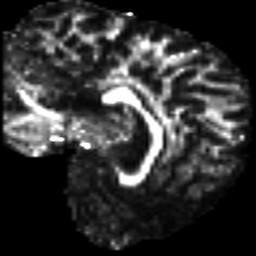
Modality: FA
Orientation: sagittal
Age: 39
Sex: male
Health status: healthy
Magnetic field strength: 3 T
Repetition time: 8.4 s
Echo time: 0.0926 s